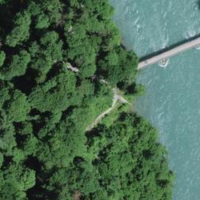
EUNIS habitat code: 41
Species observed at this site:
Aegopodium podagraria
Mergus merganser